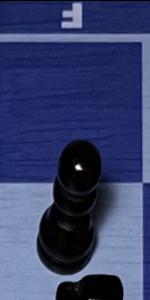
Label: Pawn_Black